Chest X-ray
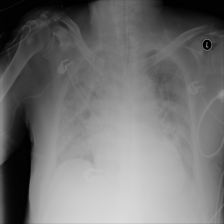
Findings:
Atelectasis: negative
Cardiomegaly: negative
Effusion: negative
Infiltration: negative
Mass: negative
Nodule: negative
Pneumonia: negative
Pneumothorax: negative
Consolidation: positive
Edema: negative
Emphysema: negative
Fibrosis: negative
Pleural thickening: negative
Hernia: negative